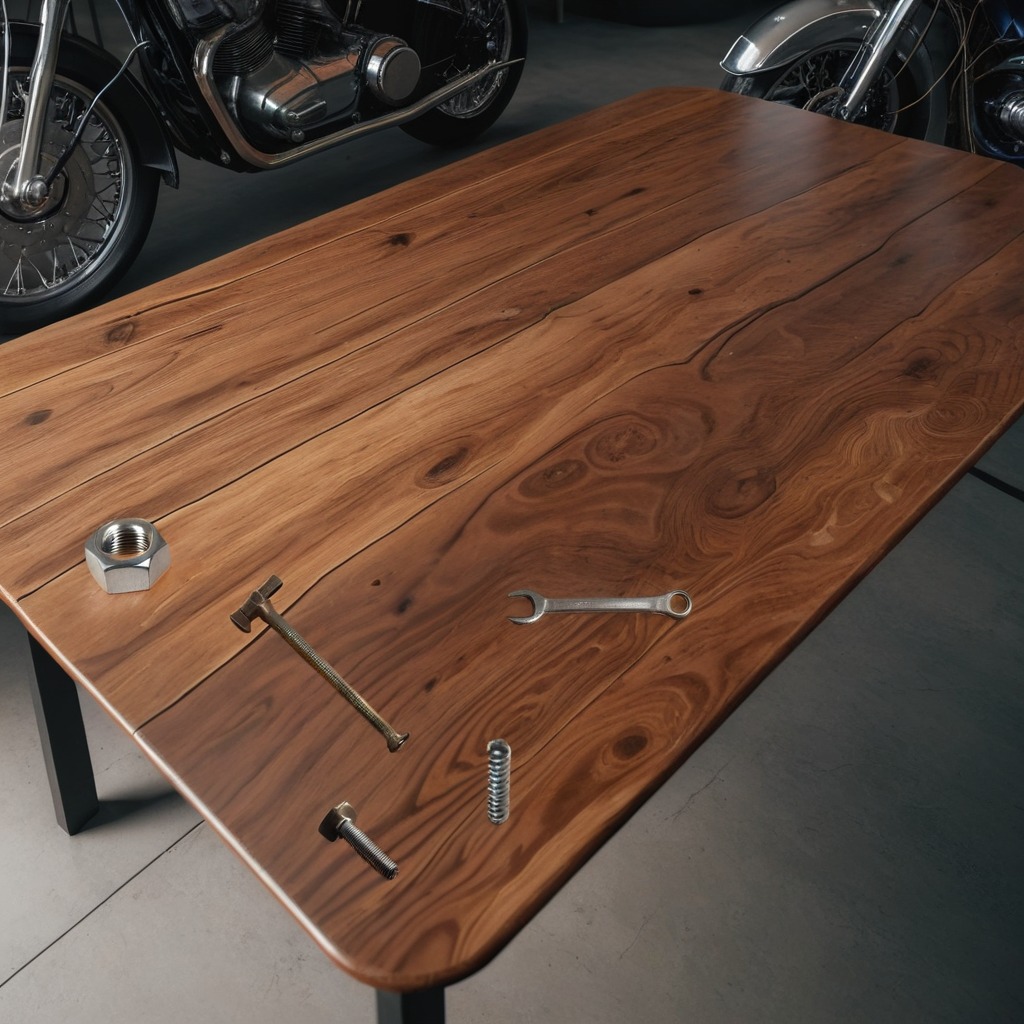
A metal machine screw, a hammer, a coiled metal spring, a metal nut, and a wrench are lying on the wooden table in the vintage motorcycle garage.